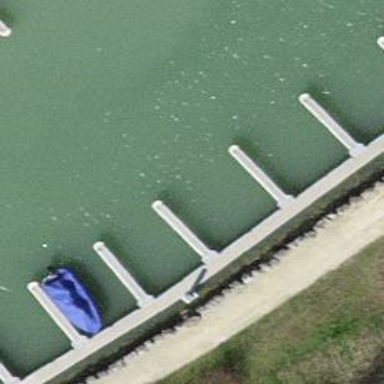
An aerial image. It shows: Man-made pier.